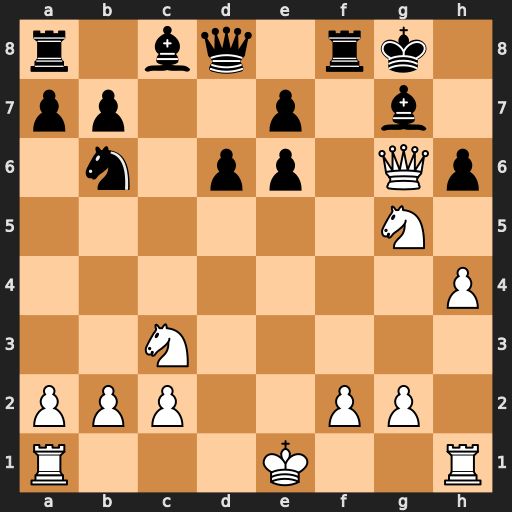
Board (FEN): r1bq1rk1/pp2p1b1/1n1pp1Qp/6N1/7P/2N5/PPP2PP1/R3K2R
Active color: w
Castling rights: KQ
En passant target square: -
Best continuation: Qh7#